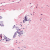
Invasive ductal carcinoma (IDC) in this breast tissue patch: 0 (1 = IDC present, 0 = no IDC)